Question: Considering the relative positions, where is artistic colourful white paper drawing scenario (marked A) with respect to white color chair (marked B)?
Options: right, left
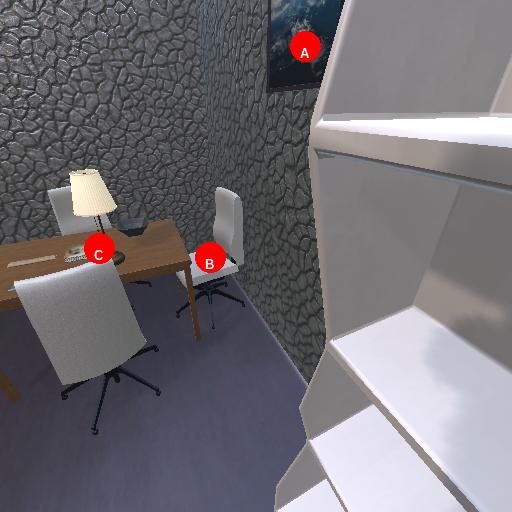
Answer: right